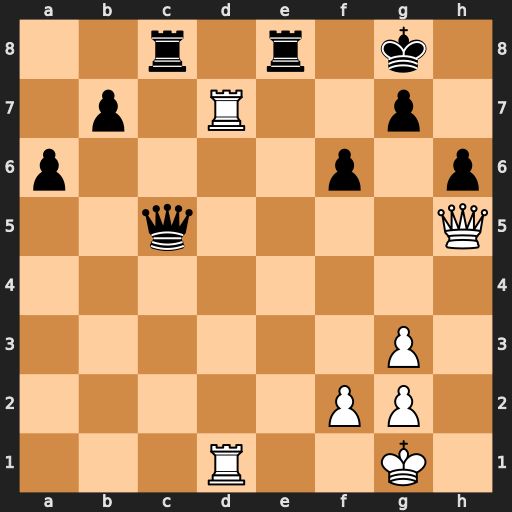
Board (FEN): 2r1r1k1/1p1R2p1/p4p1p/2q4Q/8/6P1/5PP1/3R2K1
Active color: w
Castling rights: -
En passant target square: -
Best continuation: Qf7+ Kh8 Qxg7#